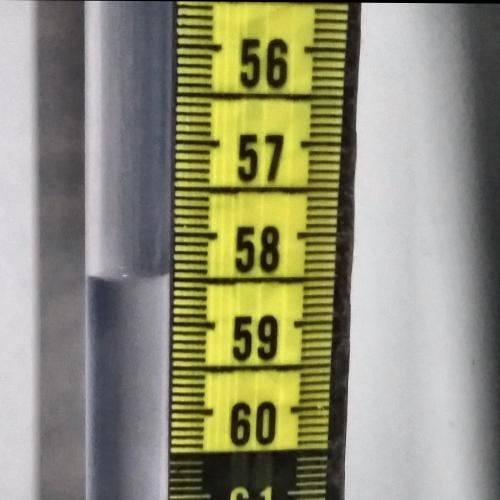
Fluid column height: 58.4 cm